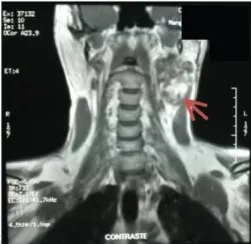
Head and neck magnetic resonance. D. Coronal section with contrast. Arrow indicates lesion.
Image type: radiology (mri)